Question: I am attempting to write a simple WPF learning project which creates a set of buttons inside a resizeable main window. There is to be one 'Button' per entry in a collection, and the contents of that collection may vary during run-time. I want the buttons to fill the entire window (e.g. 1 button @ 100% width, 2 buttons @ 50% width, 3 buttons @ 33% width, etc. all at 100% height). A simplified version of what I've written so far is:
'''
<ItemsControl x:Name="itemscontrolButtons" ItemsSource="{Binding}">
<ItemsControl.ItemTemplate>
<DataTemplate>
<Button Tag="{Binding}">
<TextBlock Text="{Binding}" />
</Button>
</DataTemplate>
</ItemsControl.ItemTemplate>
<ItemsControl.ItemsPanel>
<ItemsPanelTemplate>
<StackPanel Orientation="Horizontal" />
</ItemsPanelTemplate>
</ItemsControl.ItemsPanel>
</ItemsControl>
...
List<string> listButtonTexts = new List<string>() { "Button1", "Button2" };
...
itemscontrolButtons.DataContext = listButtonTexts;
'''
This results in this:

I have been unable to make the buttons stretch to fit the width and my attempts to use a 'Grid' instead of 'StackPanel' were fruitless.
Then, as an optional improvement, I would appreciate suggestions on how to adjust it such that if there are so many buttons that they cannot fit properly on a line or are narrower than a threshold, it will wrap onto a new line (thereby halving the button heights if going from 1 to 2 rows).
I'd like to emphasize that I'd like to know how to do this the . I realize I can consume window resize messages and resize the controls explicitly, and that's how I'd have done it with MFC or WinForms, but from what I've read that is not how such things should be done with WPF.
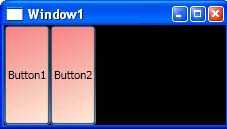
Answer: Replace the item control's panel with a UniformGrid, this will size all children so everything fits exactly:
'''
<ItemsControl>
<ItemsControl.ItemsPanel>
<ItemsPanelTemplate>
<UniformGrid Rows="1"/>
</ItemsPanelTemplate>
</ItemsControl.ItemsPanel>
</ItemsControl>
'''